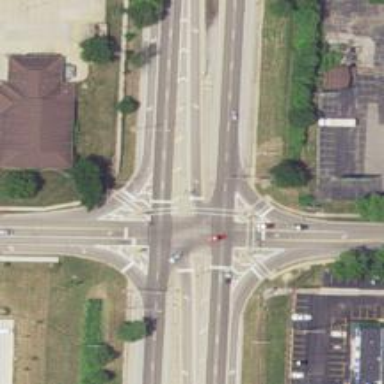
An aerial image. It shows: Crossing with line markings on the road.